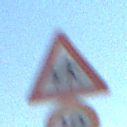
Verkehrszeichen: KinderRechts
Zusatzzeichen unten: Geschwindigkeit10
Umgebung: Outdoor, Nature
Tageszeit: Midday
Wetter: Clear
Licht: Natural
Jahreszeit: NotSpecified
Kontrast: HighContrast